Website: crate-barrel
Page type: billing-address
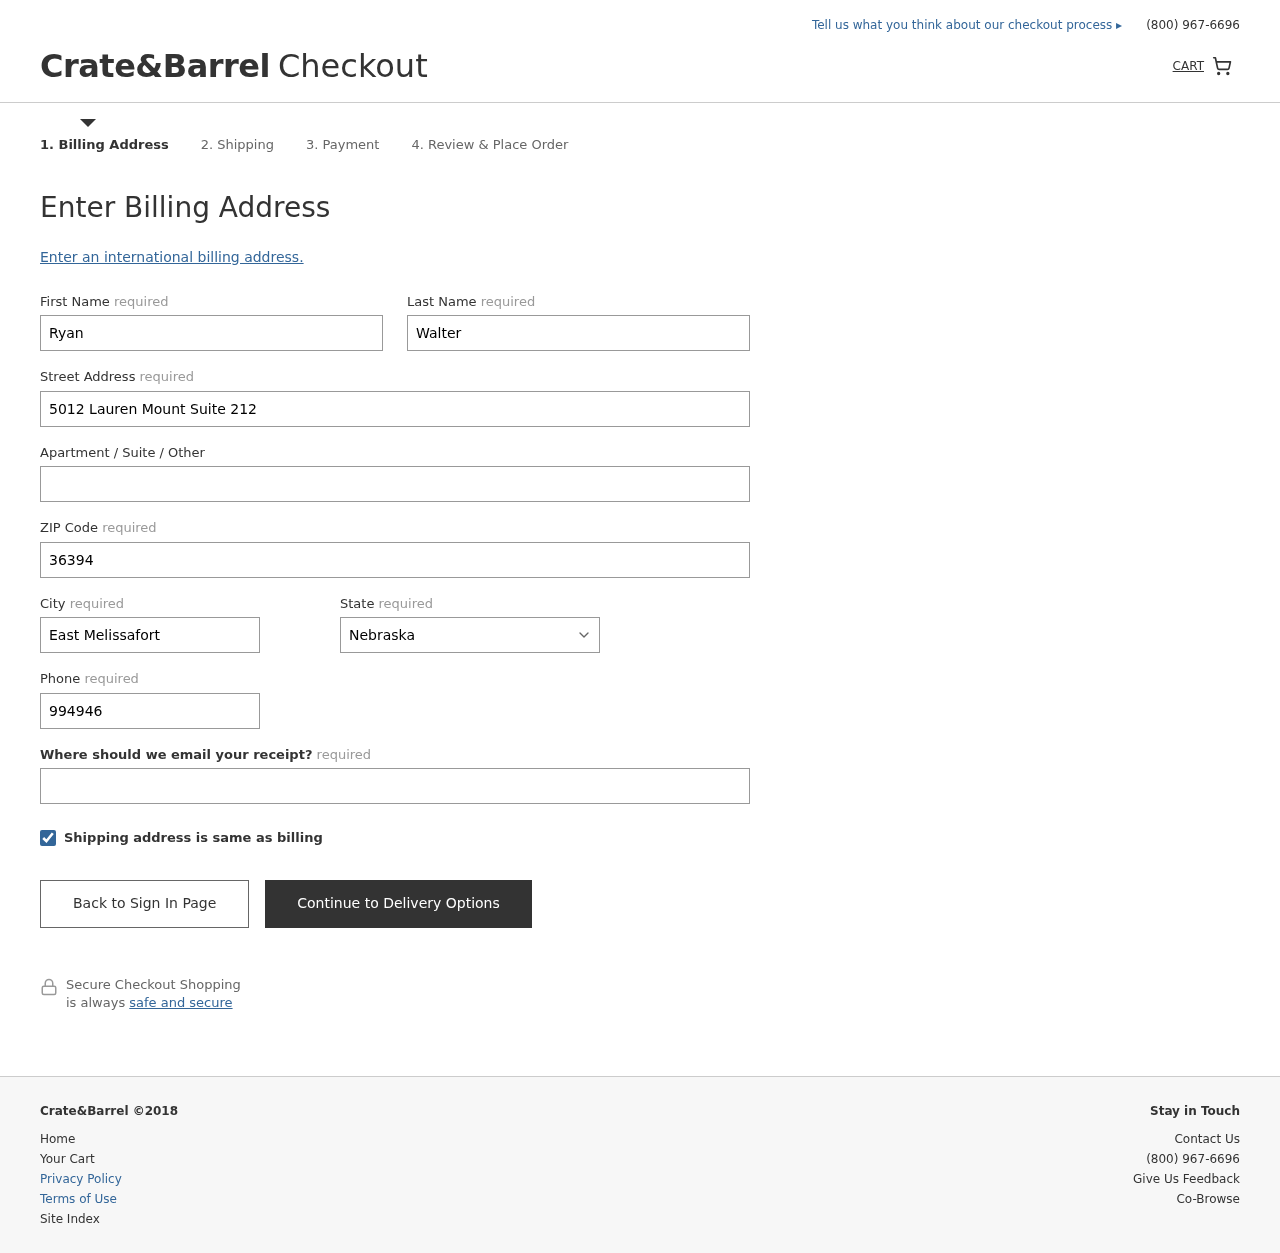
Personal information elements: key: PII_STATE
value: Nebraska
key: PII_FIRSTNAME
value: Ryan
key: PII_LASTNAME
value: Walter
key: PII_STREET
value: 5012 Lauren Mount Suite 212
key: PII_POSTCODE
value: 36394
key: PII_CITY
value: East Melissafort
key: PII_PHONE
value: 9949467959
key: PII_EMAIL
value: rwalter@yahoo.com